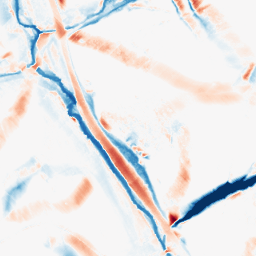
Category: morphological
Decomposition family: morphological_diamond
Decomposition parameters: operation: average
radius: 15
Upsampling method: bilinear
Upsampling parameters: scale: 4
Upsampling scale: 4